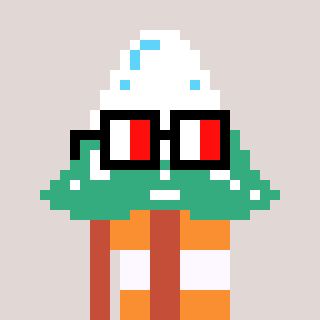
a pixel art character with square glasses with black frames and red eyes, a snowy mountain-shaped head and a rust-colored body on a warm background